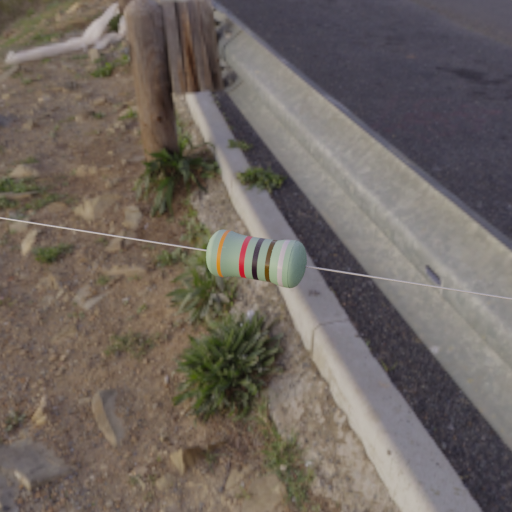
Resistor colour bands (in order): orange, red, black, brown, silver